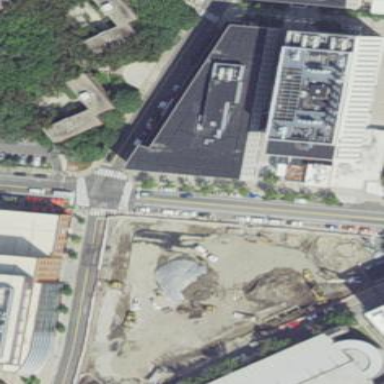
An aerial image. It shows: University building on campus. The building has black roof.